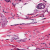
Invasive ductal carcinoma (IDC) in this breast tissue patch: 0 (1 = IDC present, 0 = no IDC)